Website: lowes
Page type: newsletter-management
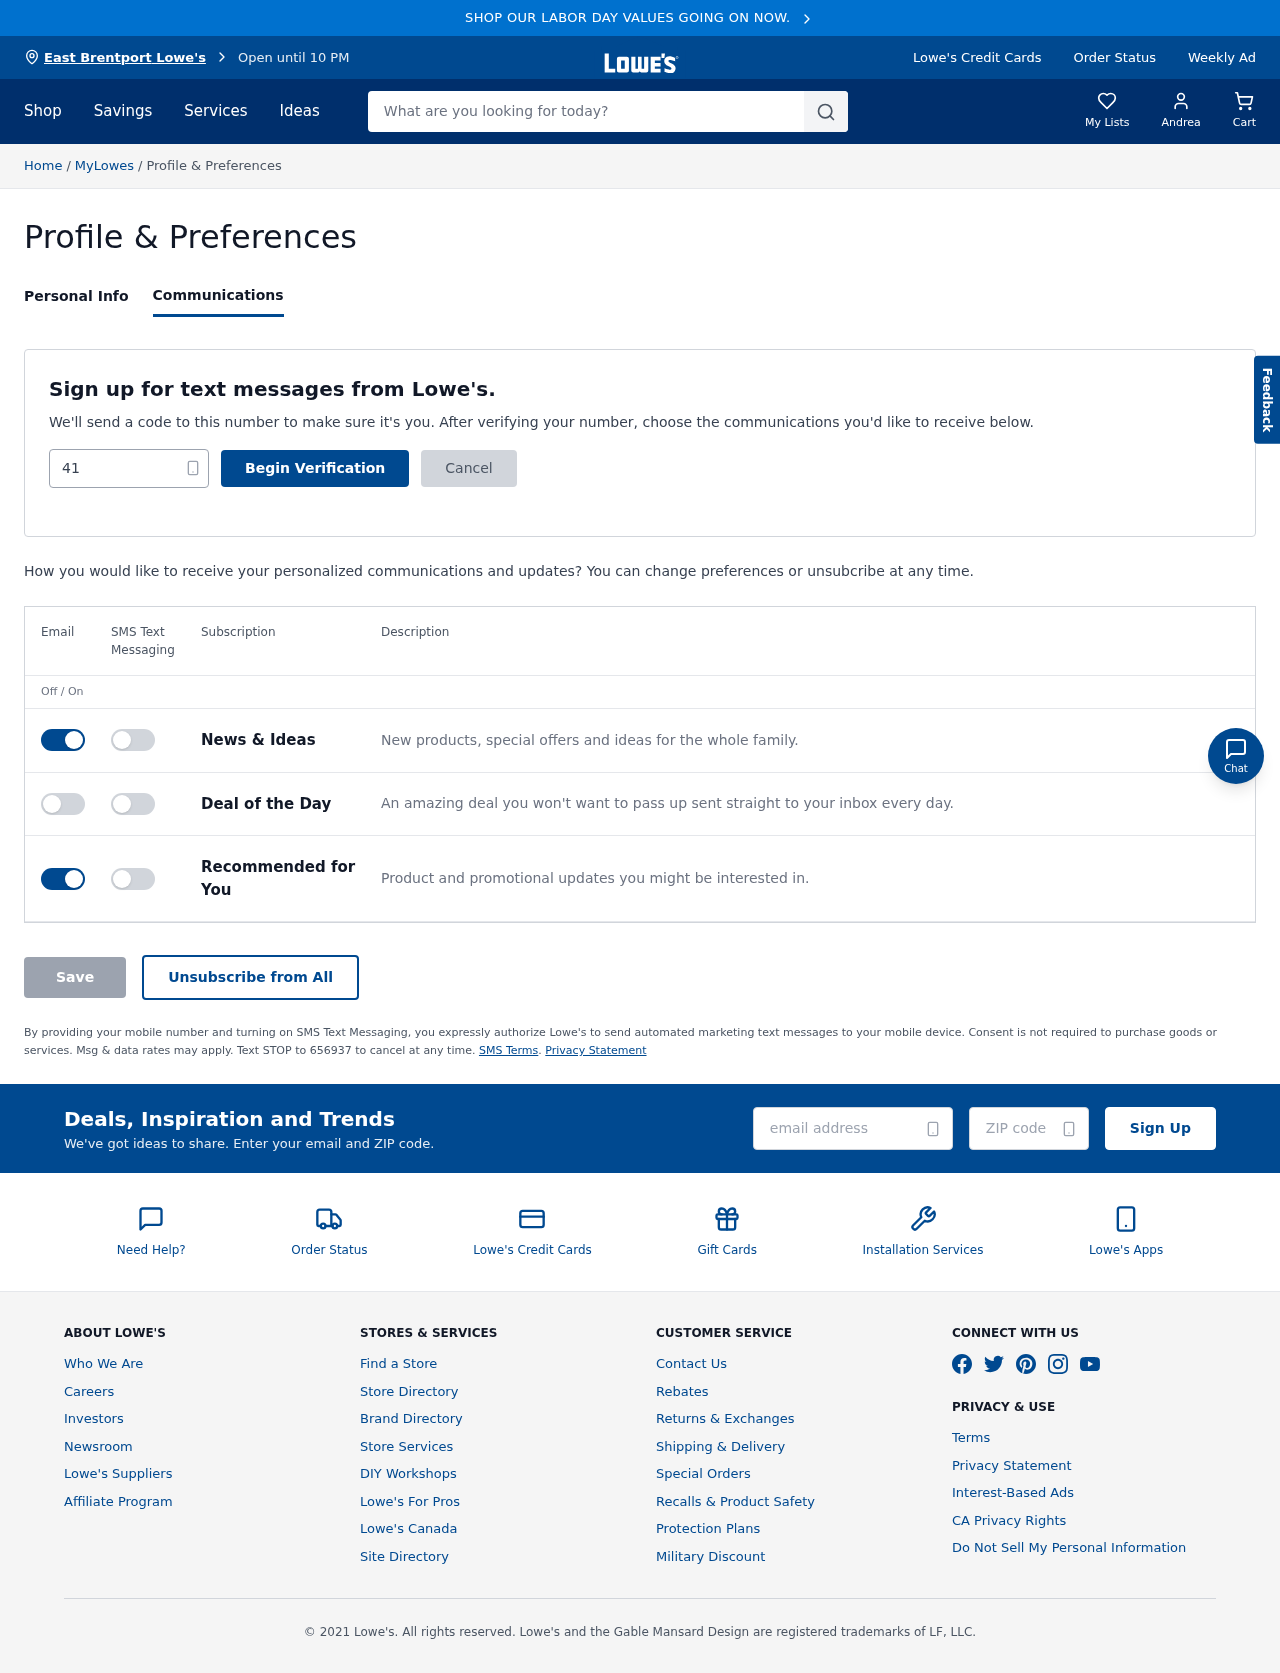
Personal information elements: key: PII_CITY
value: East Brentport Lowe's
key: PII_EMAIL
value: agillespie@hotmail.com
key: PII_FIRSTNAME
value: Andrea
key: PII_PHONE
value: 4125029037
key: PII_POSTCODE
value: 54672
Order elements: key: ORDER_NUM_ITEMS
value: Cart
Search elements: key: HEADER_SEARCH
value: What are you looking for today?